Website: home-depot
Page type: payment
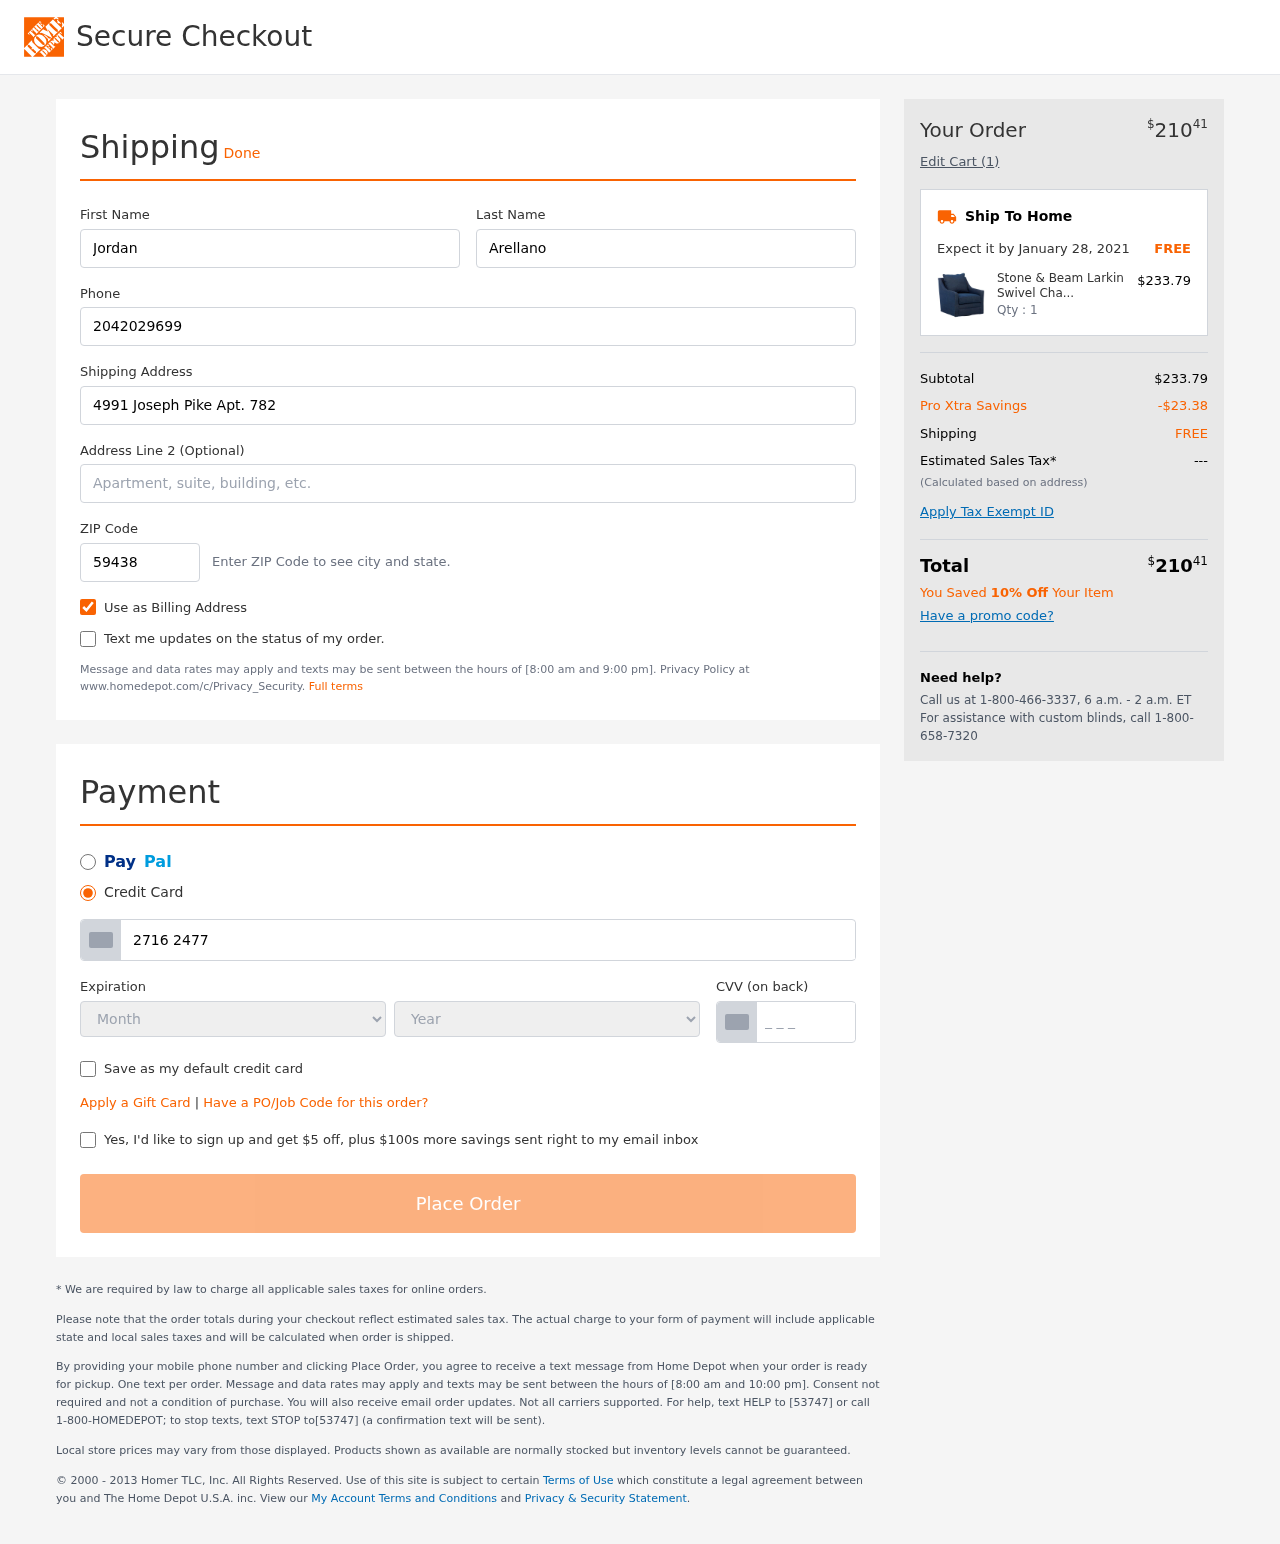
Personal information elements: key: PII_CARD_CVV
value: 663
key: PII_CARD_EXPIRY_MONTH
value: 07
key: PII_CARD_EXPIRY_YEAR
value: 30
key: PII_CARD_NUMBER
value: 2716 2477 9603 5242
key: PII_FIRSTNAME
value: Jordan
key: PII_LASTNAME
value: Arellano
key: PII_PHONE
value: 2042029699
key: PII_POSTCODE
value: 59438
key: PII_STREET
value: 4991 Joseph Pike Apt. 782
Product elements: key: PRODUCT1_NAME
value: Stone & Beam Larkin Swivel Chair
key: PRODUCT1_PRICE
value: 233.79
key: PRODUCT1_QUANTITY
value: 1
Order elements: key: ORDER_TOTAL
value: $21041
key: ORDER_NUM_ITEMS
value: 1
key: ORDER_DELIVERY_DATE
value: January 28, 2021
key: ORDER_SUBTOTAL
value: $233.79
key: ORDER_DISCOUNT
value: -$23.38
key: ORDER_SHIPPING_COST
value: FREE